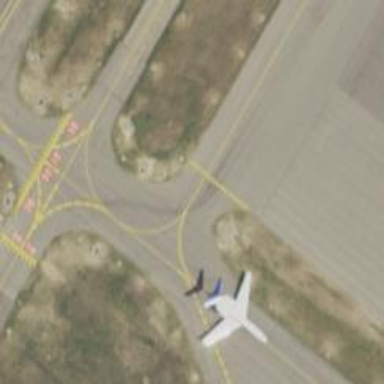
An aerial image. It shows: Image of taxiway at airport.